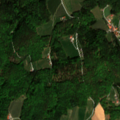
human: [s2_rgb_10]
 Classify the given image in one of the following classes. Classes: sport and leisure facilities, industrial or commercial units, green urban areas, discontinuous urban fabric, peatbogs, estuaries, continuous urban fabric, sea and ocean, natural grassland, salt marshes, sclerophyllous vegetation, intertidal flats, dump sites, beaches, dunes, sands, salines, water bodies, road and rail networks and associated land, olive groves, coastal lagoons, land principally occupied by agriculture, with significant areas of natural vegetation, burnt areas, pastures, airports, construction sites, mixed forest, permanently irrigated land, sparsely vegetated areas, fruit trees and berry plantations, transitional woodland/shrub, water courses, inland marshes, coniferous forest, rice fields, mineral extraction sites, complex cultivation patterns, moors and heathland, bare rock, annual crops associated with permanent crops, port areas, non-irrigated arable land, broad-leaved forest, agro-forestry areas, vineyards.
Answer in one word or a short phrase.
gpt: fruit trees and berry plantations, pastures, complex cultivation patterns, broad-leaved forest